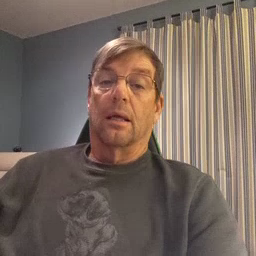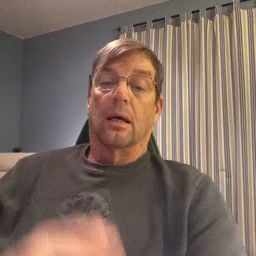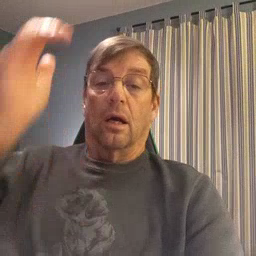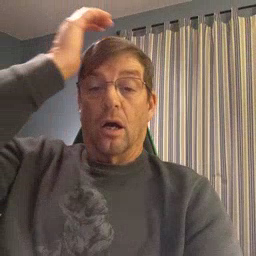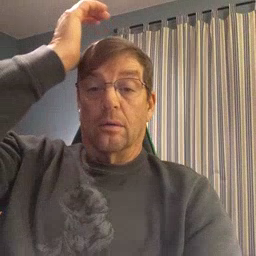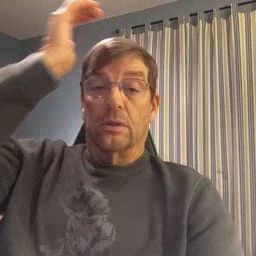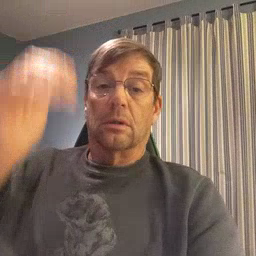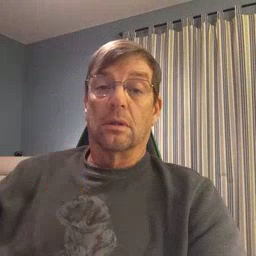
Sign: garbage